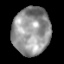
Tissue: lung
Cell type: Endothelial cells
Senescence score: 0.2186
Nuclear area (px): 1759
Mean DAPI intensity: 148.201